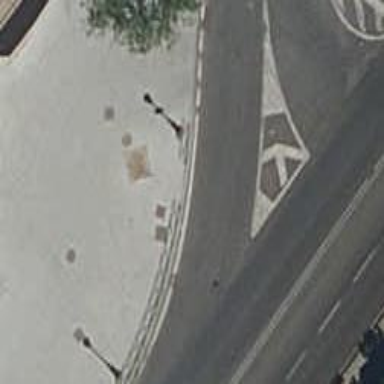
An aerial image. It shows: Kerb serving as barrier.